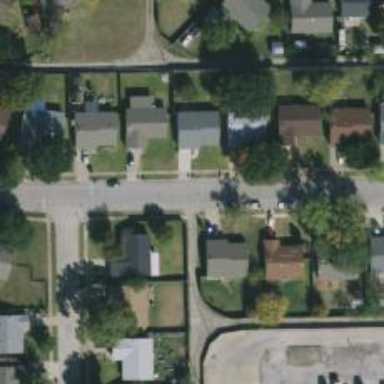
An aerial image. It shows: Alley classified as service road.